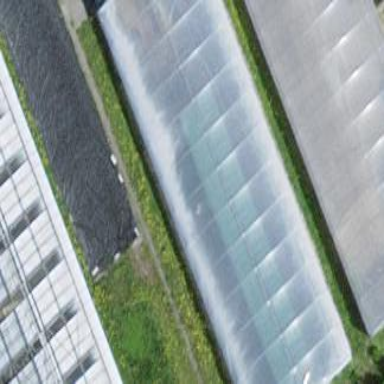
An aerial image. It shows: Greenhouse.